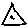
Label: triangle